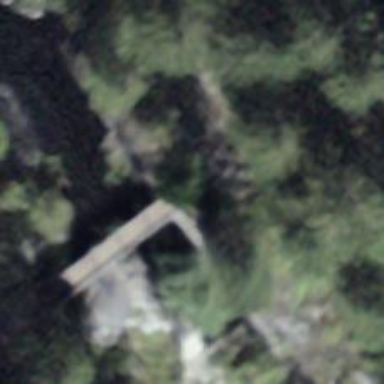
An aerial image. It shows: Path on bridge.